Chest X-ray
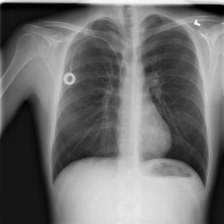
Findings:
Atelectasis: negative
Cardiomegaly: negative
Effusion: negative
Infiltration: positive
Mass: negative
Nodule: negative
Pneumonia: negative
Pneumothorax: negative
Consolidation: negative
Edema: negative
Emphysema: negative
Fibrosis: negative
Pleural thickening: negative
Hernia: negative